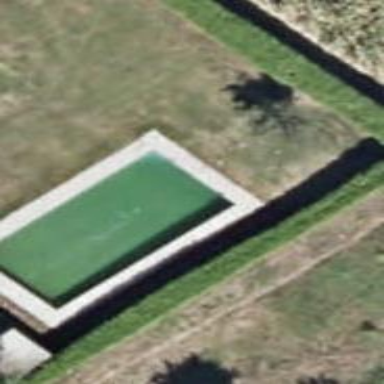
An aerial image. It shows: Swimming pool located in leisure land.